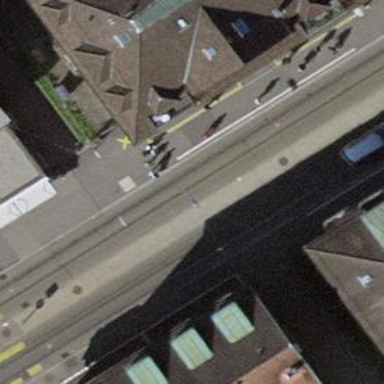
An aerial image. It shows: Tram stop with public transport stop position for trams.